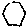
Label: hexagon